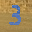
Label: 3